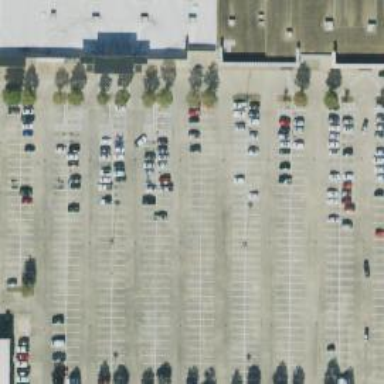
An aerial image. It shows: Parking space.